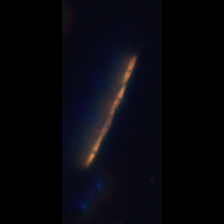
Taxon: Psuedo-nitzschia
Group: Diatoms